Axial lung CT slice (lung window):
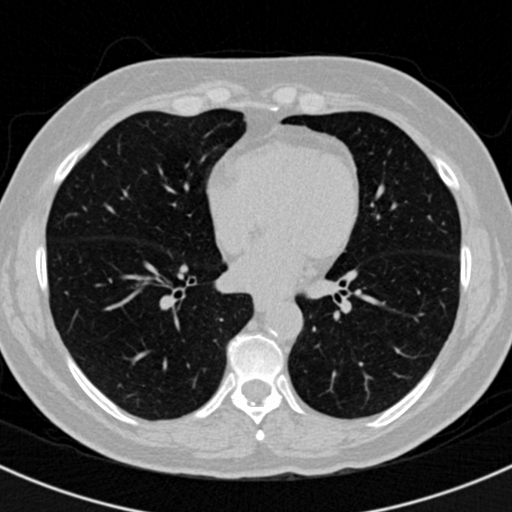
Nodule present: no